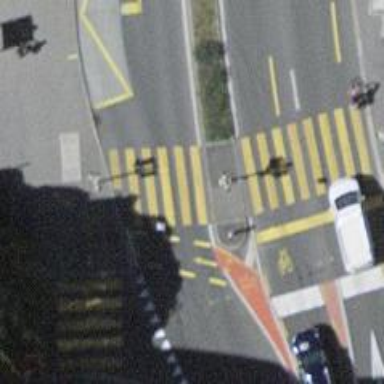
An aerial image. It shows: Footway made of asphalt leading to traffic island.